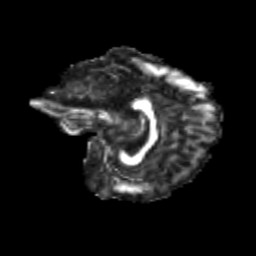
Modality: FA
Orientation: sagittal
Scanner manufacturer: siemens
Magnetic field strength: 3 T
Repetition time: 9.2 s
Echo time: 0.084 s